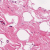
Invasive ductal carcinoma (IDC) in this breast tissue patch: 0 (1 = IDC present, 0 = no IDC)